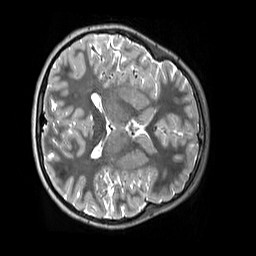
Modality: T2w
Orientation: axial
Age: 13
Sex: female
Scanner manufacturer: siemens
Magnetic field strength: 3 T
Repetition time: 3.2 s
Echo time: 0.408 s